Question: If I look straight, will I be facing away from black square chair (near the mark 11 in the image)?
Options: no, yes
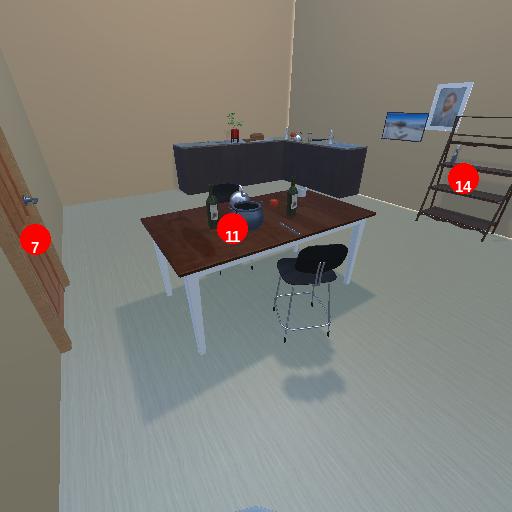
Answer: no